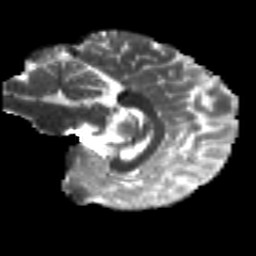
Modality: T2w
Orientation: sagittal
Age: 20
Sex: male
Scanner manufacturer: siemens
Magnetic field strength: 3 T
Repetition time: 8.8 s
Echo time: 0.085 s